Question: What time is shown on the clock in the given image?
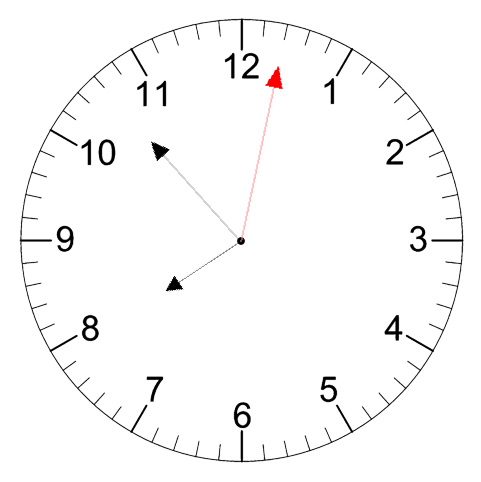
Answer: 07:53:02